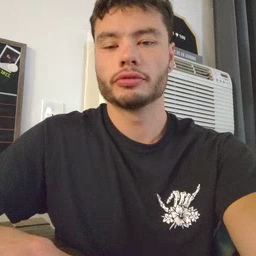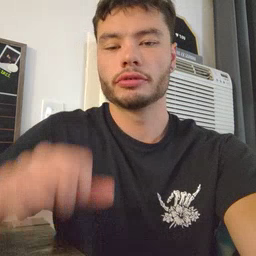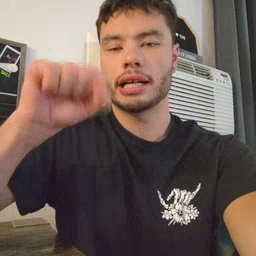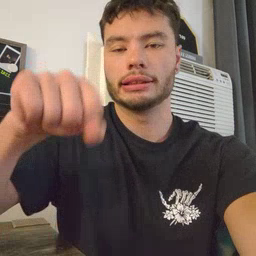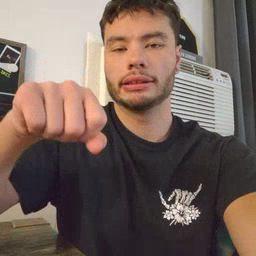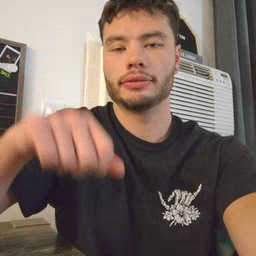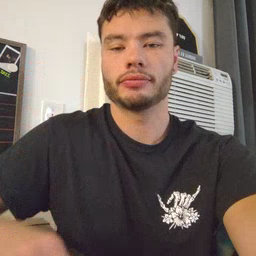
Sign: yes